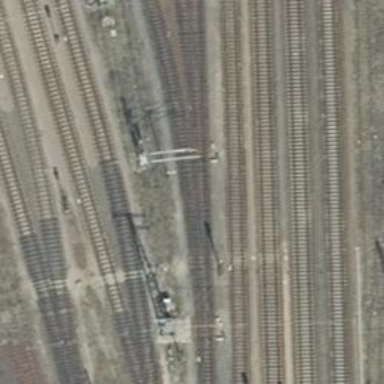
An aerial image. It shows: Railway switch with the turnout on the left side.